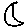
Label: moon